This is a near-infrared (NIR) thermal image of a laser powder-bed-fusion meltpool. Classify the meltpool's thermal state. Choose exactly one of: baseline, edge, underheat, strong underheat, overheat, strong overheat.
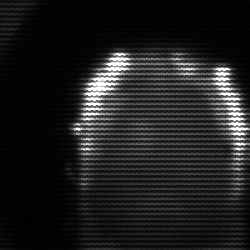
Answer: baseline